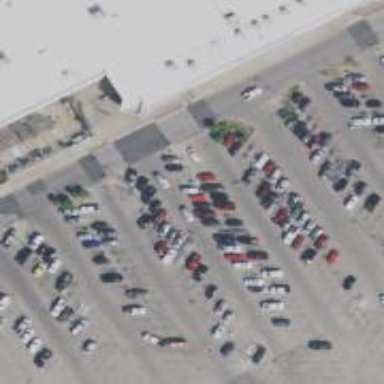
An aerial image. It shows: Parking space.